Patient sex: F
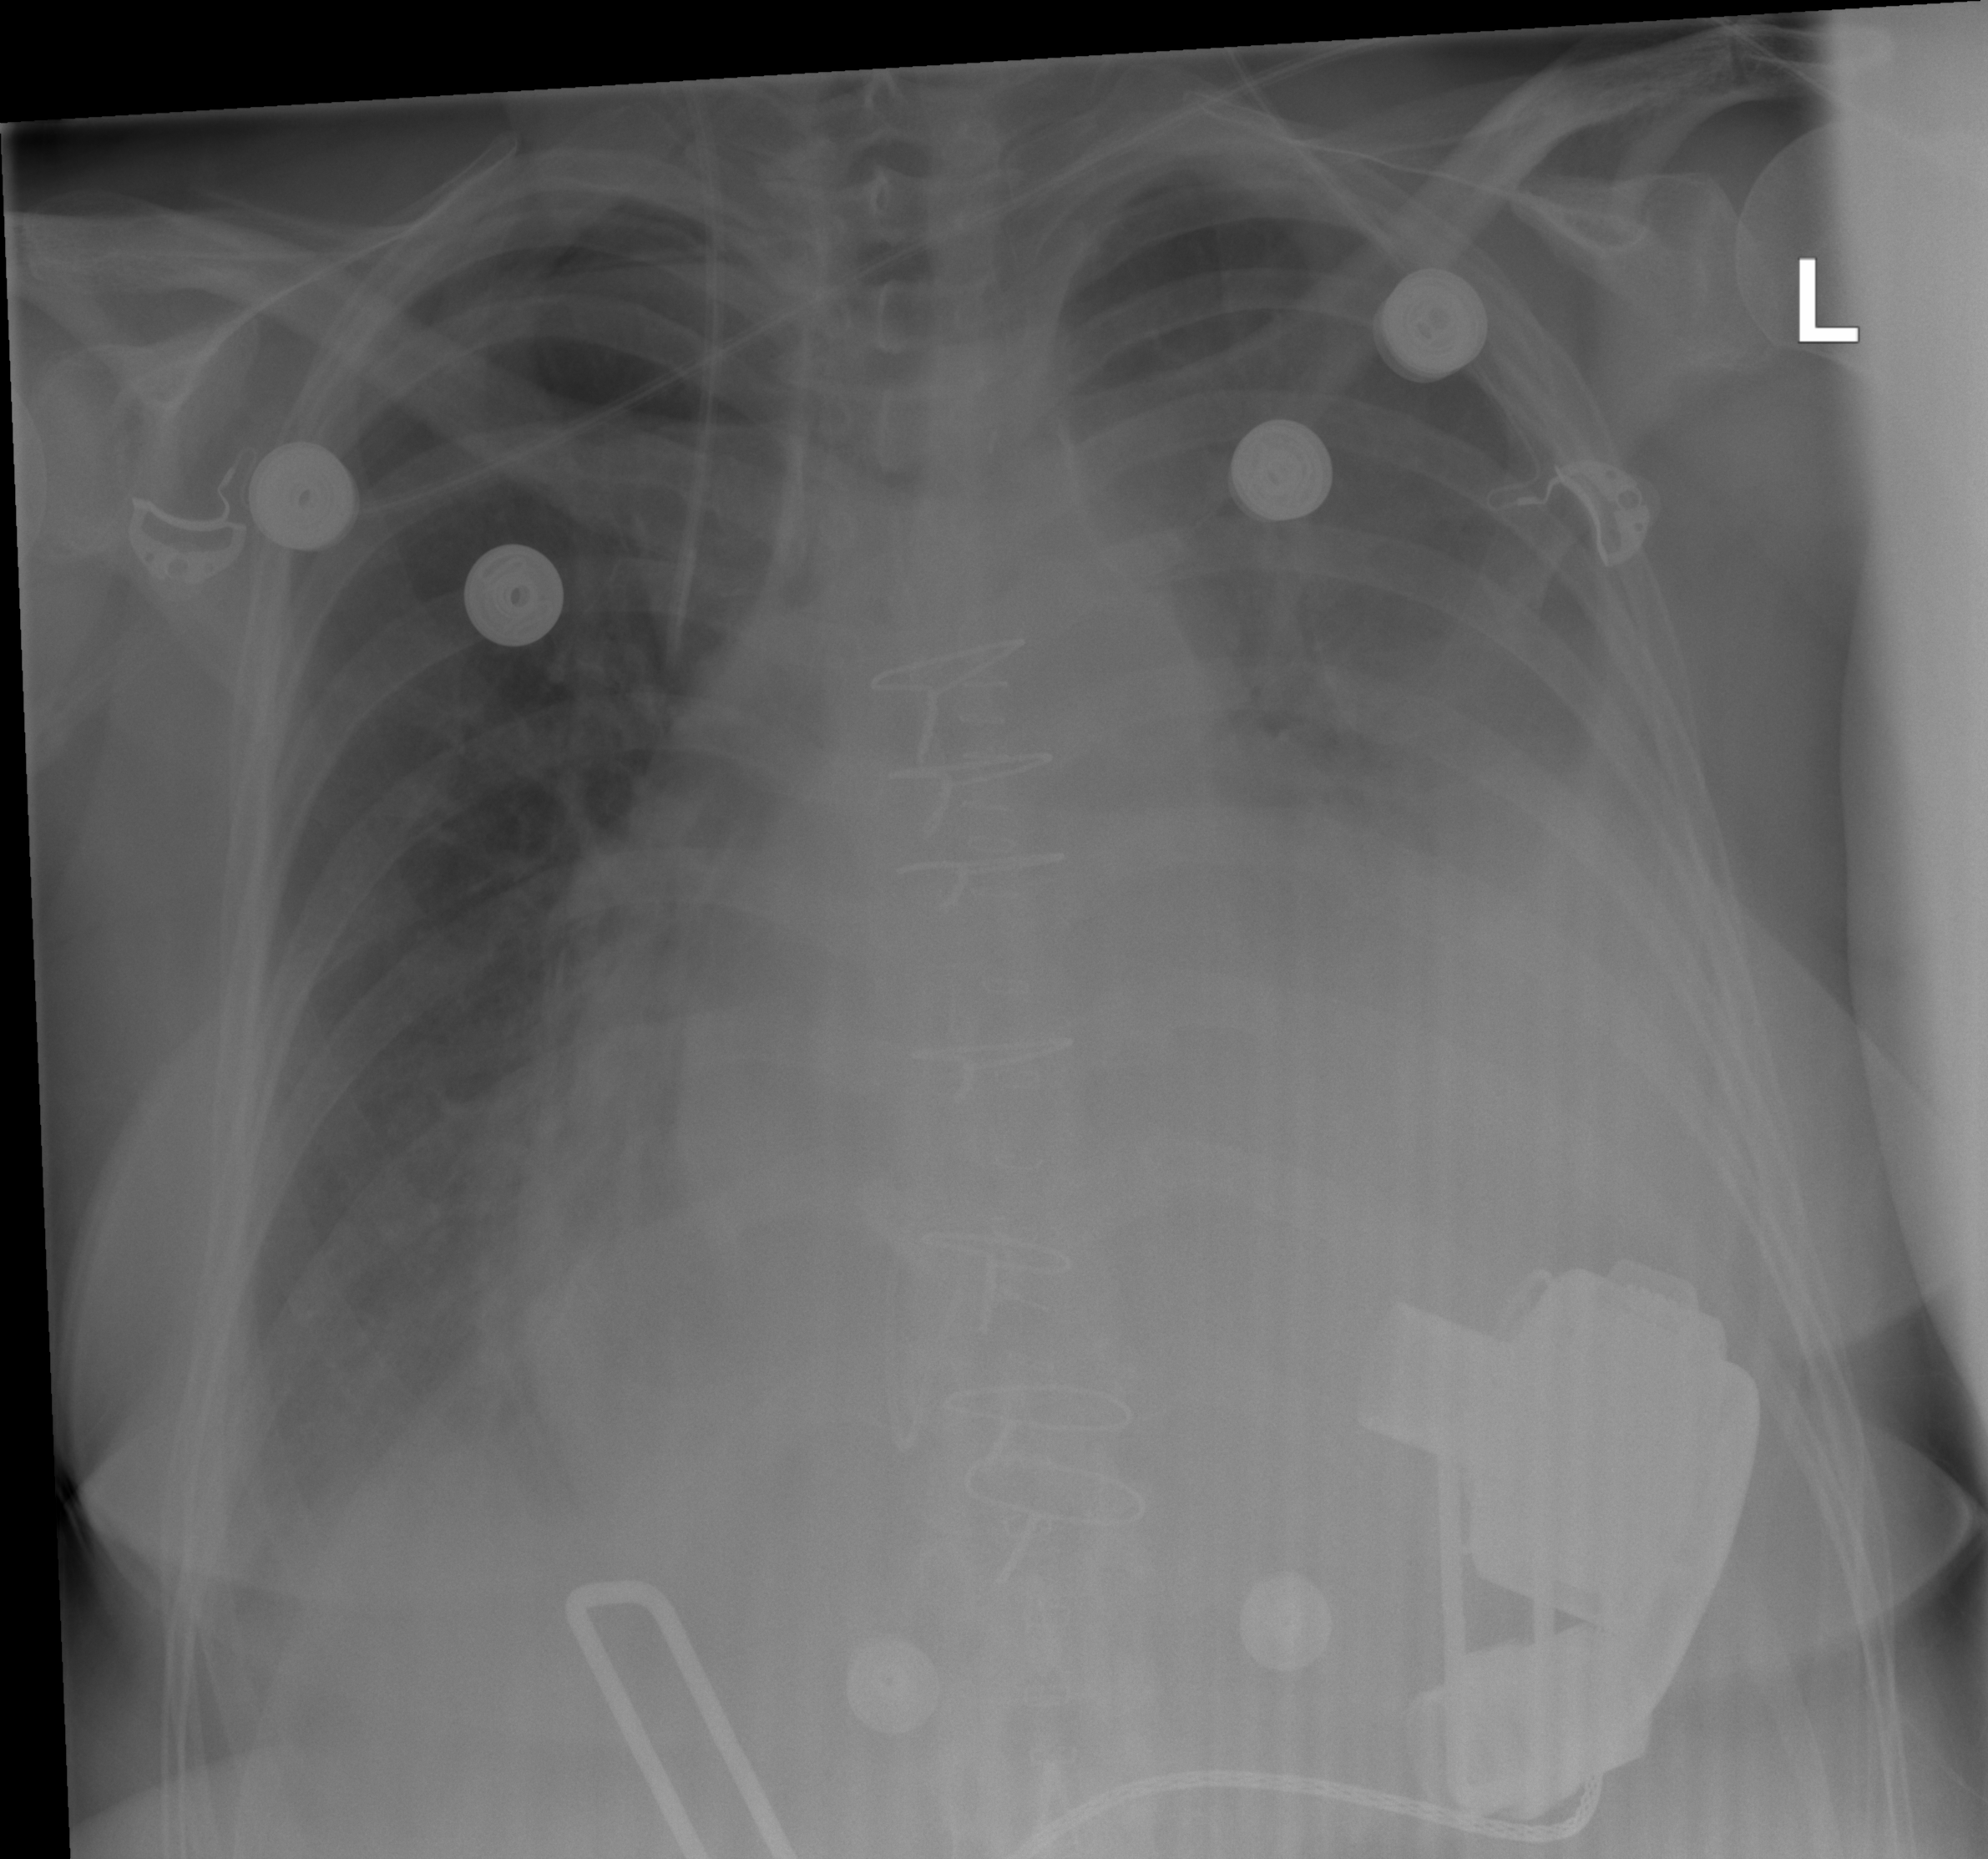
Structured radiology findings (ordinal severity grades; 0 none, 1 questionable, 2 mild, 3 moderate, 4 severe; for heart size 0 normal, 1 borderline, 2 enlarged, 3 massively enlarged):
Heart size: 3
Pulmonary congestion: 2
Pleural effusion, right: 2
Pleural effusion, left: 3
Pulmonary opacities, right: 1
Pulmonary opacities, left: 1
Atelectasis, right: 2
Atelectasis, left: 3